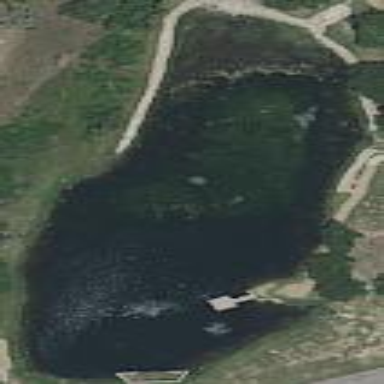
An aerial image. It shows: Pond with natural water.